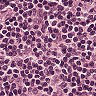
Metastatic tissue present: no